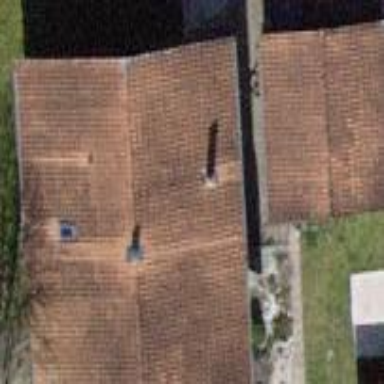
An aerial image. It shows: Simple and straightforward house.